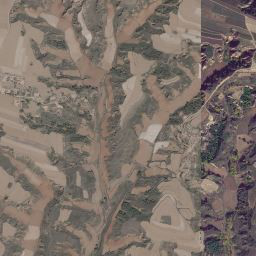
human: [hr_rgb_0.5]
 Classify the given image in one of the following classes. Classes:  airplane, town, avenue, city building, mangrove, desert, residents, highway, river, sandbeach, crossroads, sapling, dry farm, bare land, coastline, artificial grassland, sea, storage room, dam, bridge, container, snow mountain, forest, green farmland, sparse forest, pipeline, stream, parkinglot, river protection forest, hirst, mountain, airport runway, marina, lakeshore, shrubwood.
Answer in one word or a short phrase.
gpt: mountain